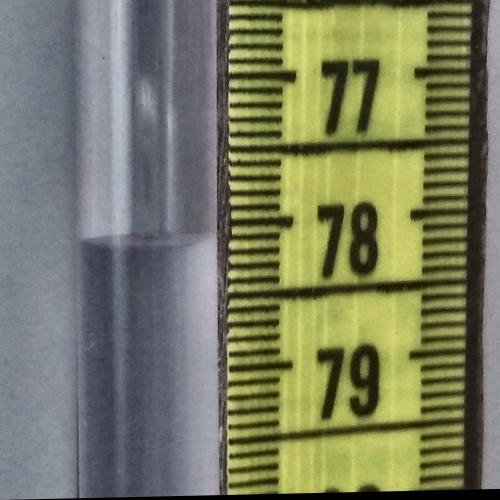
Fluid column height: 78.1 cm